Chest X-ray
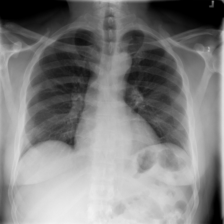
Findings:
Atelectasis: negative
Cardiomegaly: negative
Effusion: negative
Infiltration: negative
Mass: negative
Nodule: negative
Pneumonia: negative
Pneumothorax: negative
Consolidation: negative
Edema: negative
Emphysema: negative
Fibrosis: negative
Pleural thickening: negative
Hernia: negative